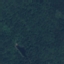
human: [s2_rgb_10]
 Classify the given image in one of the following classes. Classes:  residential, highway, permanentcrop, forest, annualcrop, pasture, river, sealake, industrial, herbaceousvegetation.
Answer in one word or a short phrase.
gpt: Forest